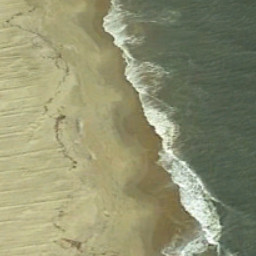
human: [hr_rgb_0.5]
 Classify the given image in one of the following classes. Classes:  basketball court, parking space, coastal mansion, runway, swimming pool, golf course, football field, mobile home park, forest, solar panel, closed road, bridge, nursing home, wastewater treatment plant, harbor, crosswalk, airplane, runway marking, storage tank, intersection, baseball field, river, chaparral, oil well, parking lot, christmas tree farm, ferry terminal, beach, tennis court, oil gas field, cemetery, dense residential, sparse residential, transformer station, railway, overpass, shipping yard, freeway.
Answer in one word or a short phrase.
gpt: beach